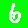
Digit: 6